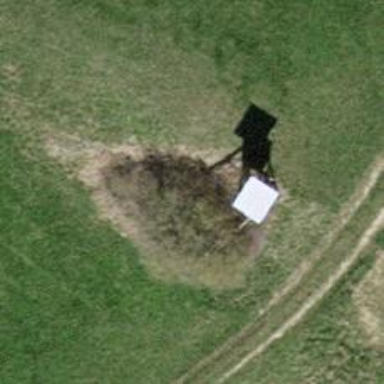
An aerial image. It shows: Hunting stand.